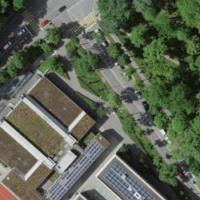
EUNIS habitat code: 53
Species observed at this site:
Salvia glutinosa